Question: I have a plot don with ggplot. I don't need the axis value, which I successfully removed using 'axis.text.x = element_blank()' and 'axis.text.y = element_blank()'. However, I have been left wight the axis marks "the small lines at the end of each value in the x and y lines" I have pot them in small red circles for clarifications. I wounded if anyone have an idea of how to get red of those as well.
Here is my code:
'''
library(ggplot2)
library(plyr)
weights1 <-read.csv ("./EN_ALPHA_WHIGHTS.csv")
ca <- ddply(weights1, "comb", transform, percent_weight = pers / sum(pers) * 100)
ggplot(ca, aes(x=comb, y=percent_weight, fill=alpha))+geom_bar(stat="identity")+xlab("")+ylab("")+theme(legend.position="none",axis.text.x = element_blank(),axis.text.y = element_blank())+theme(legend.title=element_blank(),legend.text = element_text(colour = 'gray', angle = 45, size = 3, hjust = 3, vjust = 3))
'''
Many thanks

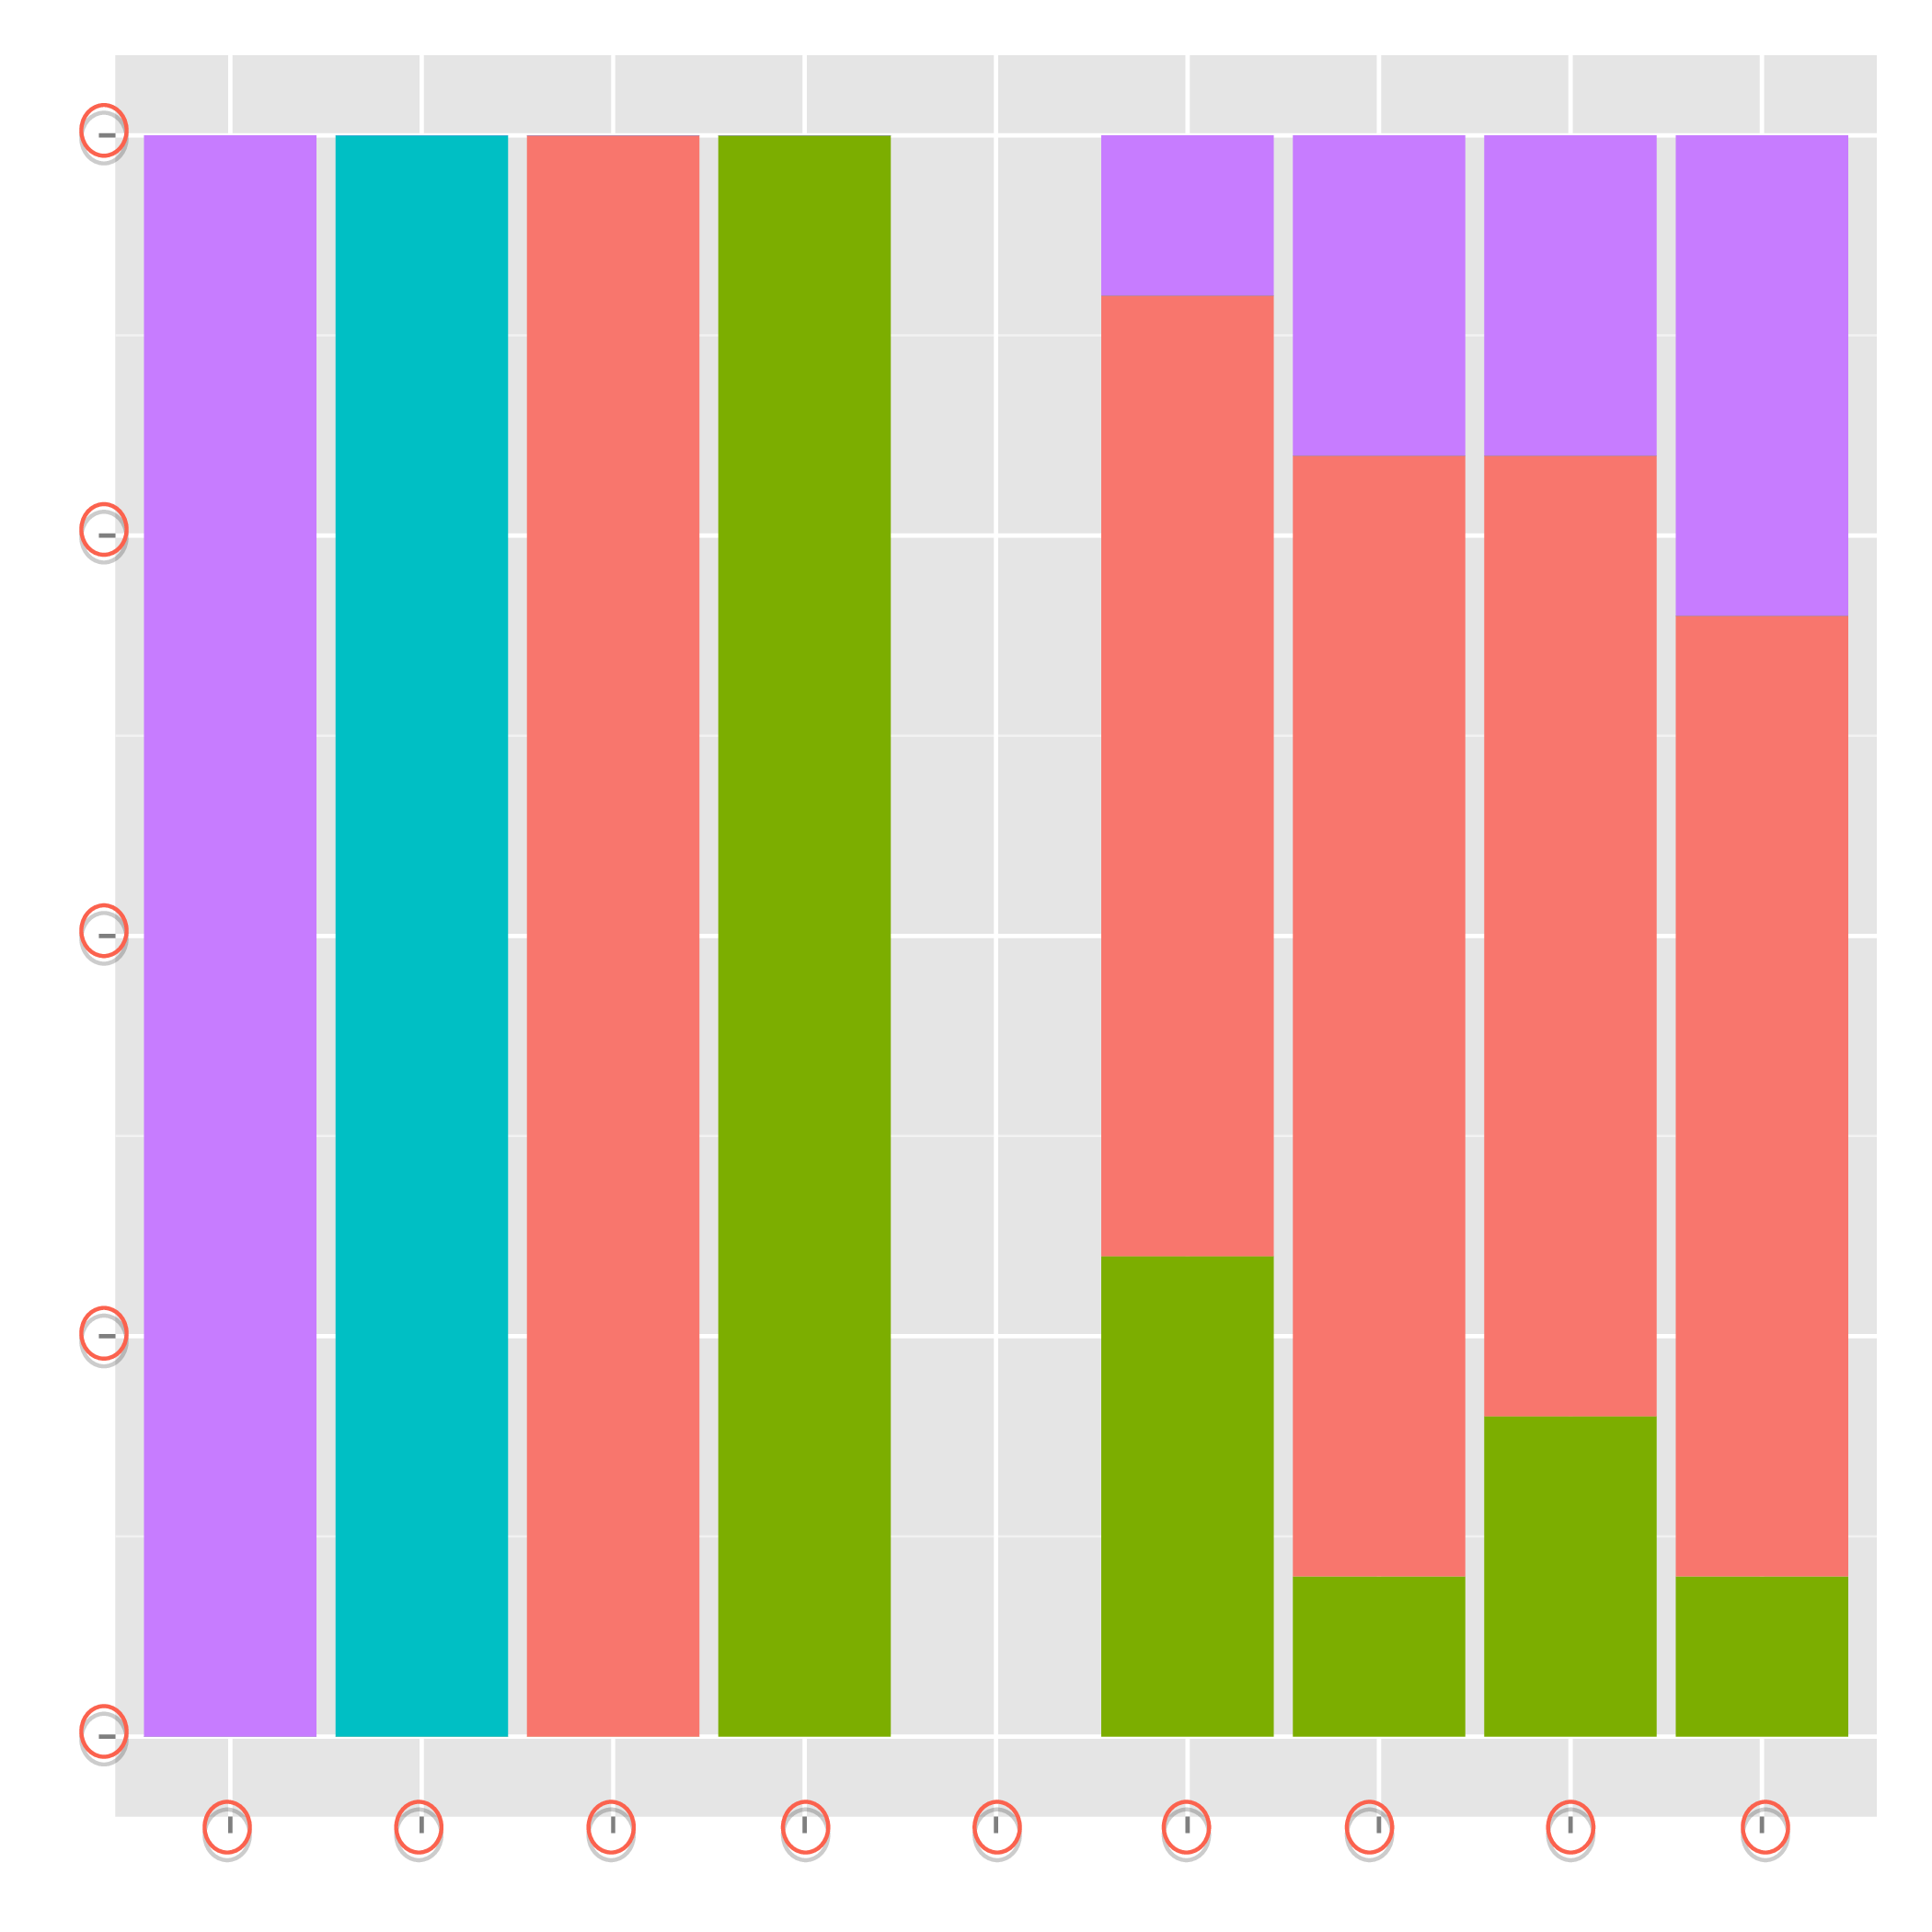
Answer: Have you tried this?
'''
axis.ticks = element_blank()
'''